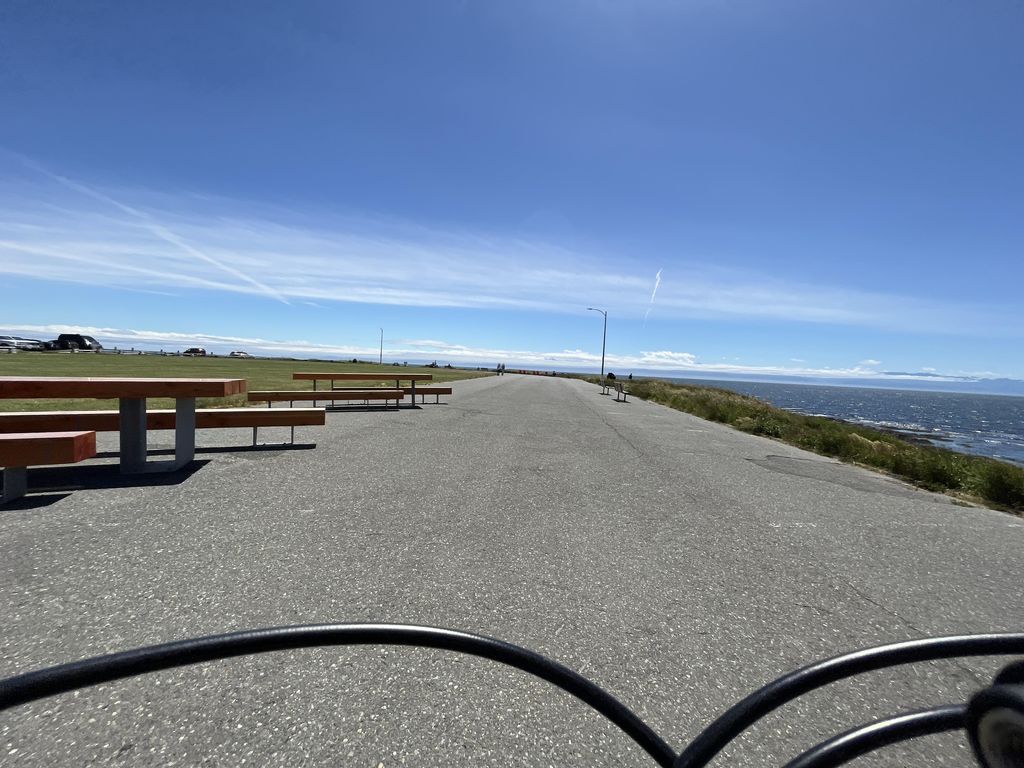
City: victoria